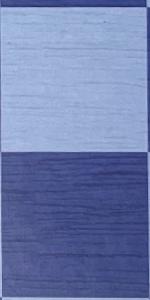
Label: Empty